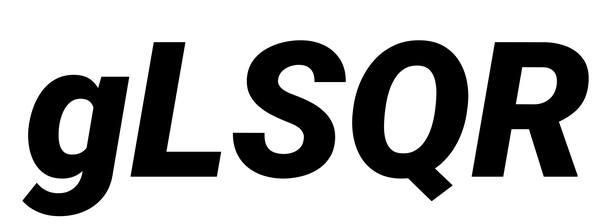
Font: Roboto-Italic_Black_Italic